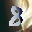
Label: 8